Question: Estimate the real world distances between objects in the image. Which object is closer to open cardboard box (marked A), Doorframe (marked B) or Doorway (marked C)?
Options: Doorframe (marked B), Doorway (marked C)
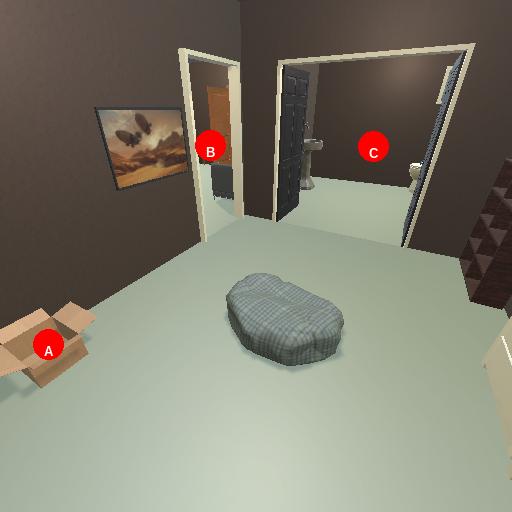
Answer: Doorframe (marked B)